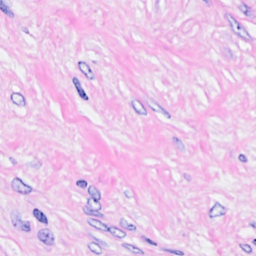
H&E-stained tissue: Breast